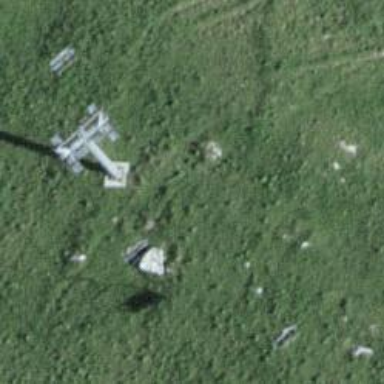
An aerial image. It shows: Pylon used for aerialway.